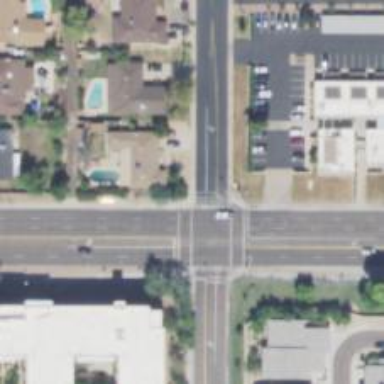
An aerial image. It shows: Solid stop line on the road.